高二 · 解析几何
如图, 在菱形 $A B C D$ 中, $\overrightarrow{B E}=\frac{1}{2} \overrightarrow{B C}, \overrightarrow{C F}=2 \overrightarrow{F D}$.

(1) 若 $\overrightarrow{E F}=x \overrightarrow{A B}+y \overrightarrow{A D}$, 求 $3 x+2 y$ 的值;

(2) 若 $|\overrightarrow{A B}|=6, \angle B A D=60^{\circ}$, 求 $\overrightarrow{A C} \cdot \overrightarrow{E F}$.

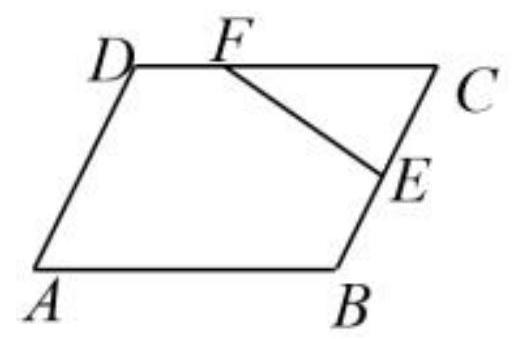
答案: (1) 因为 $\overrightarrow{B E}=\frac{1}{2} \overrightarrow{B C}, \overrightarrow{C F}=2 \overrightarrow{F D}$,

所以 $\overrightarrow{E F}=\overrightarrow{E C}+\overrightarrow{C F}=\frac{1}{2} \overrightarrow{B C}-\frac{2}{3} \overrightarrow{D C}=\frac{1}{2} \overrightarrow{A D}-\frac{2}{3} \overrightarrow{A B}$,所以 $x=-\frac{2}{3}, y=\frac{1}{2}$, 故 $3 x+2 y=3 \times\left(-\frac{2}{3}\right)+2 \times \frac{1}{2}=-1$.

(2) $\because \overrightarrow{A C}=\overrightarrow{A B}+\overrightarrow{A D}$,

$\therefore \overrightarrow{A C} \cdot \overrightarrow{E F}=(\overrightarrow{A B}+\overrightarrow{A D}) \cdot\left(\frac{1}{2} \overrightarrow{A D}-\frac{2}{3} \overrightarrow{A B}\right)=\frac{1}{2} \overrightarrow{A D}^{2}-\frac{2}{3} \overrightarrow{A B}^{2}-\frac{1}{6} \overrightarrow{A B} \cdot \overrightarrow{A D}$,

$\because A B C D$ 为菱形, $\therefore|\overrightarrow{A D}|=|\overrightarrow{A B}|=6$,

$\therefore \overrightarrow{A C} \cdot \overrightarrow{E F}=-\frac{1}{6}|\overrightarrow{A B}|^{2}-\frac{1}{6}|\overrightarrow{A B}|^{2} \cos \angle B A D=-\frac{1}{6} \times 36-\frac{1}{6} \times 36 \times \frac{1}{2}=-9$,

即 $\overrightarrow{A C} \cdot \overrightarrow{E F}=-9$.